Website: bh-photo
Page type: customer-info-address
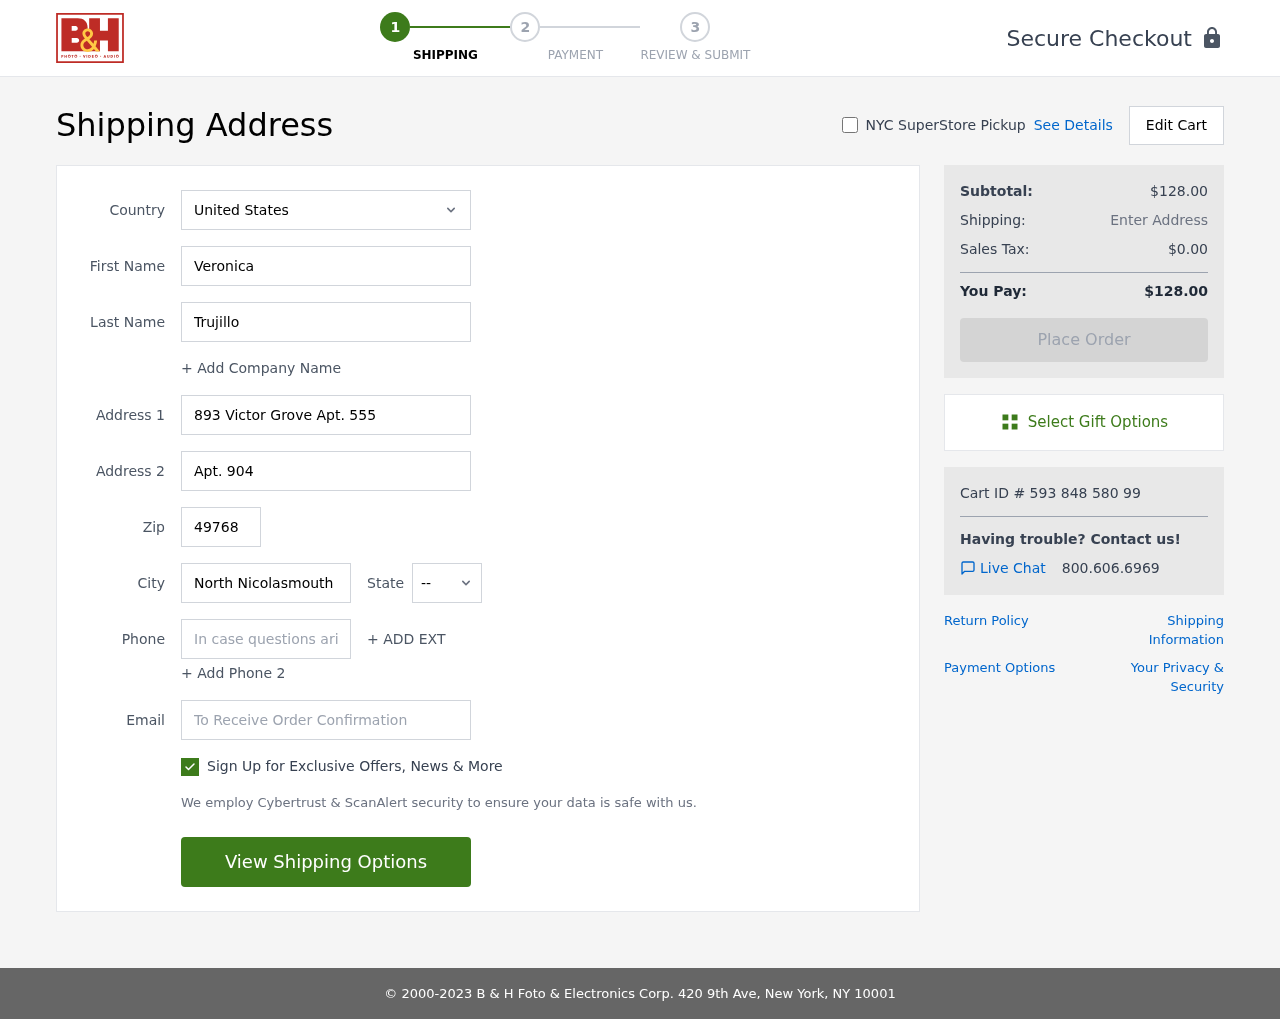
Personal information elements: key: PII_CITY
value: North Nicolasmouth
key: PII_COUNTRY
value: United States
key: PII_EMAIL
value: veronica.trujillo@hotmail.com
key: PII_FIRSTNAME
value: Veronica
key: PII_LASTNAME
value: Trujillo
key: PII_PHONE
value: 8017103636
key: PII_POSTCODE
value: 49768
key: PII_STATE_ABBR
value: ME
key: PII_STREET
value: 893 Victor Grove Apt. 555
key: PII_STREET2
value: Apt. 904
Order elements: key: ORDER_SUBTOTAL
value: $128.00
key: ORDER_TAX
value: $0.00
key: ORDER_TOTAL
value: $128.00
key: ORDER_ID
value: Cart ID # 593 848 580 99